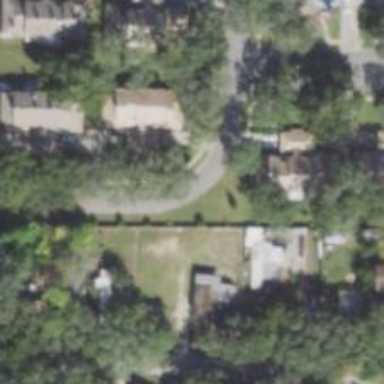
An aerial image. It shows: Residential road with sidewalk on the left.